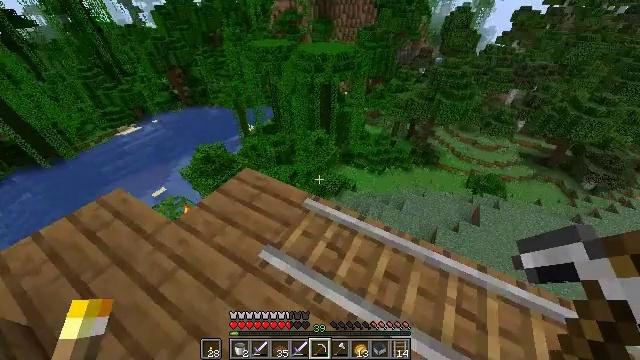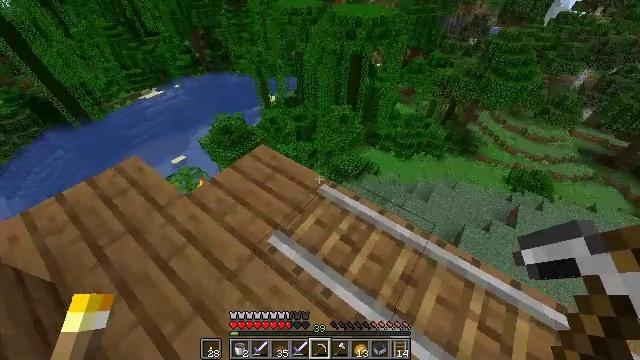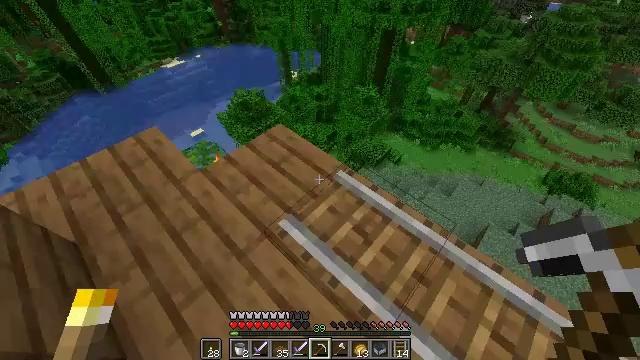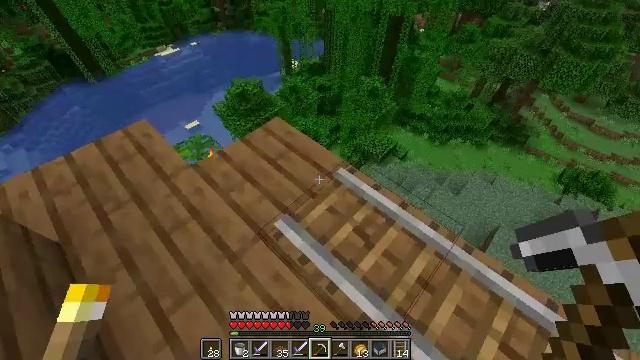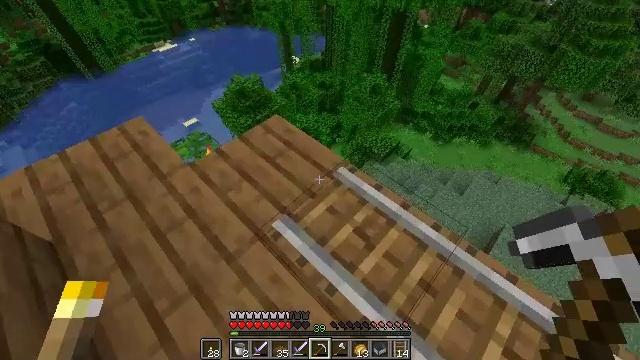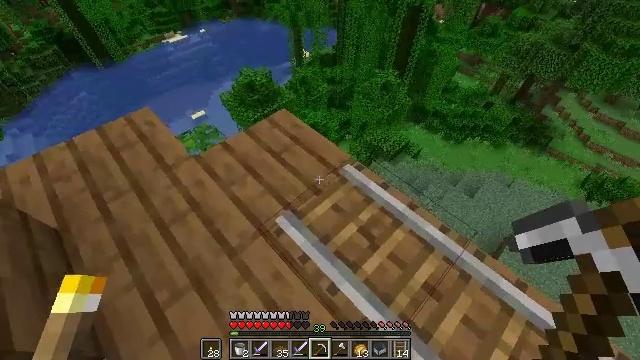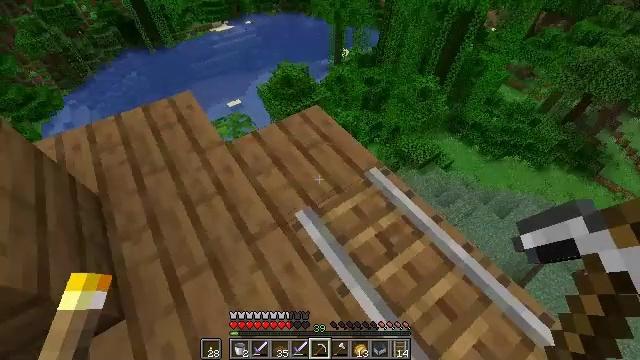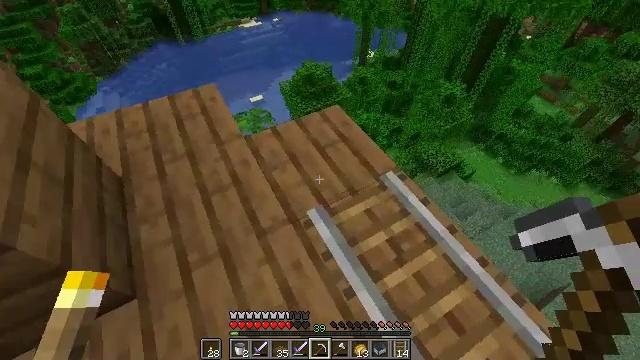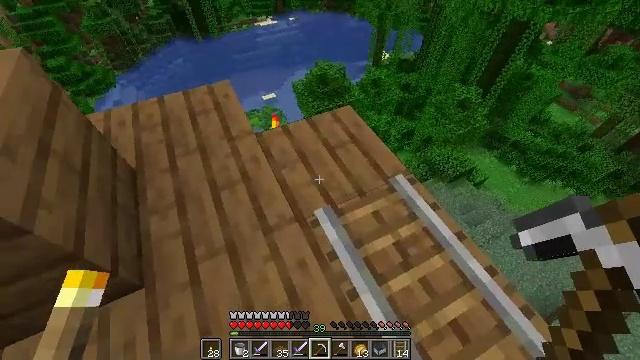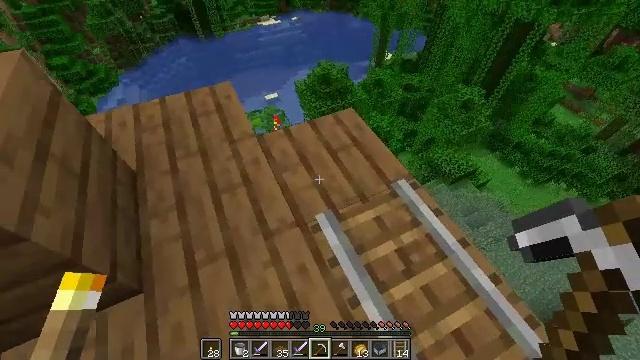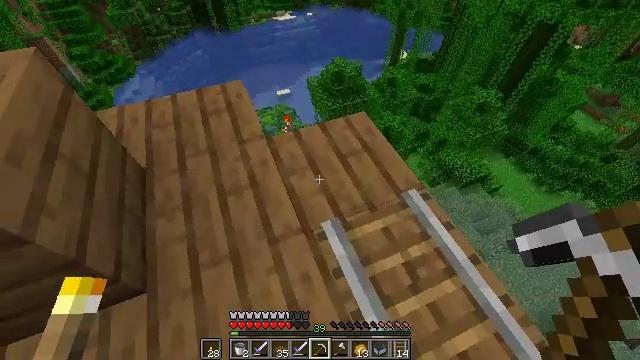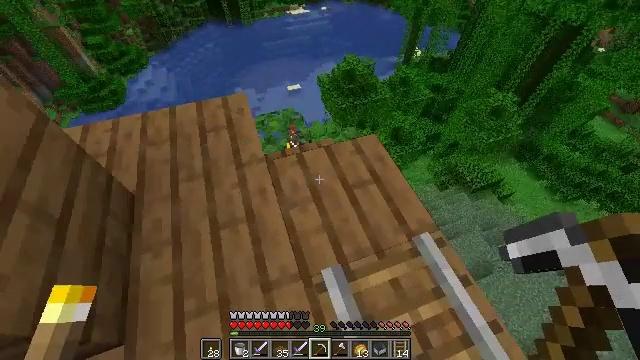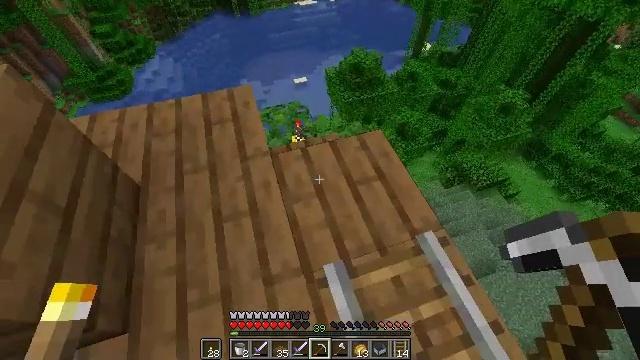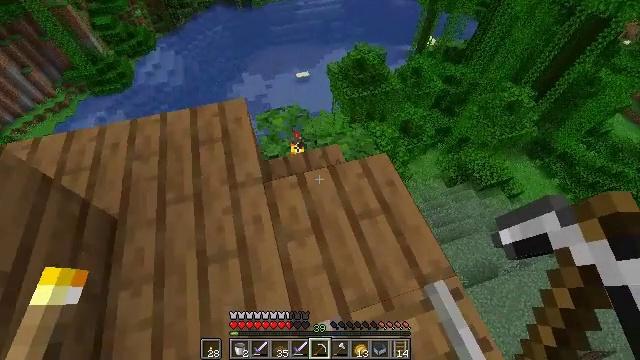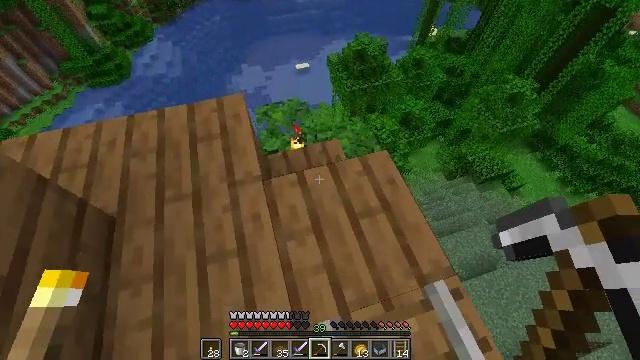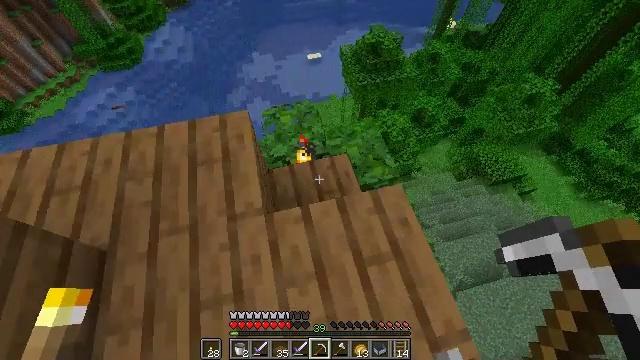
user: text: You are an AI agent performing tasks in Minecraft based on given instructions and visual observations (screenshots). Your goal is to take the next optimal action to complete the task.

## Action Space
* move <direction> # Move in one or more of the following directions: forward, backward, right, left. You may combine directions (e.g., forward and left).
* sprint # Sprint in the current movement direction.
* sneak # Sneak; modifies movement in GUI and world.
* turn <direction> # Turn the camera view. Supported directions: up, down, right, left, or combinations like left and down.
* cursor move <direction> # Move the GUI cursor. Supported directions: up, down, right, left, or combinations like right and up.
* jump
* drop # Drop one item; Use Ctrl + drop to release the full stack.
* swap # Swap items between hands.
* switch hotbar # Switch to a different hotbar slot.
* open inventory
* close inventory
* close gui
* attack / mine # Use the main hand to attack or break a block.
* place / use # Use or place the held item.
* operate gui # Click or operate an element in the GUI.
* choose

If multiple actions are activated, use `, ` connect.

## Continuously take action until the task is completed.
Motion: motion action
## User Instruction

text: Open the crafting table to craft an emerald.
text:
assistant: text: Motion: turn left and down
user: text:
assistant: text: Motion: turn left and down
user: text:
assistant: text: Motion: turn down
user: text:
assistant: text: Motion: no_op
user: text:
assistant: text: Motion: turn left
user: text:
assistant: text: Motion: turn left
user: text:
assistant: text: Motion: turn left
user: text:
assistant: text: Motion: turn left
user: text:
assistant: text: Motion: move forward
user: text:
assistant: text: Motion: move forward, turn left
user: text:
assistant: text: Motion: move forward, turn left
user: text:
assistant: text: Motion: move forward, turn left and down
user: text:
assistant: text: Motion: move forward, turn down
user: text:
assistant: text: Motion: move forward, turn down
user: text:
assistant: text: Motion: move forward, turn left and down
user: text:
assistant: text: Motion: move forward
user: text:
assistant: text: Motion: move forward
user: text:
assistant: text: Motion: move forward
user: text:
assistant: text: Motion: move forward
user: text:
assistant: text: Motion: no_op
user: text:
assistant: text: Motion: no_op
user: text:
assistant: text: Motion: turn left
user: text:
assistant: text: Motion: move forward, turn left
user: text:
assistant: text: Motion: move forward, turn left
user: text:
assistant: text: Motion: move forward
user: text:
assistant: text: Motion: move forward
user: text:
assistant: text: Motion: move forward, turn left and down
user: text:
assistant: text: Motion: move forward and move right, turn left and down
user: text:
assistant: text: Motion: move forward and move right, turn left
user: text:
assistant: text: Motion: move forward and move right, turn left